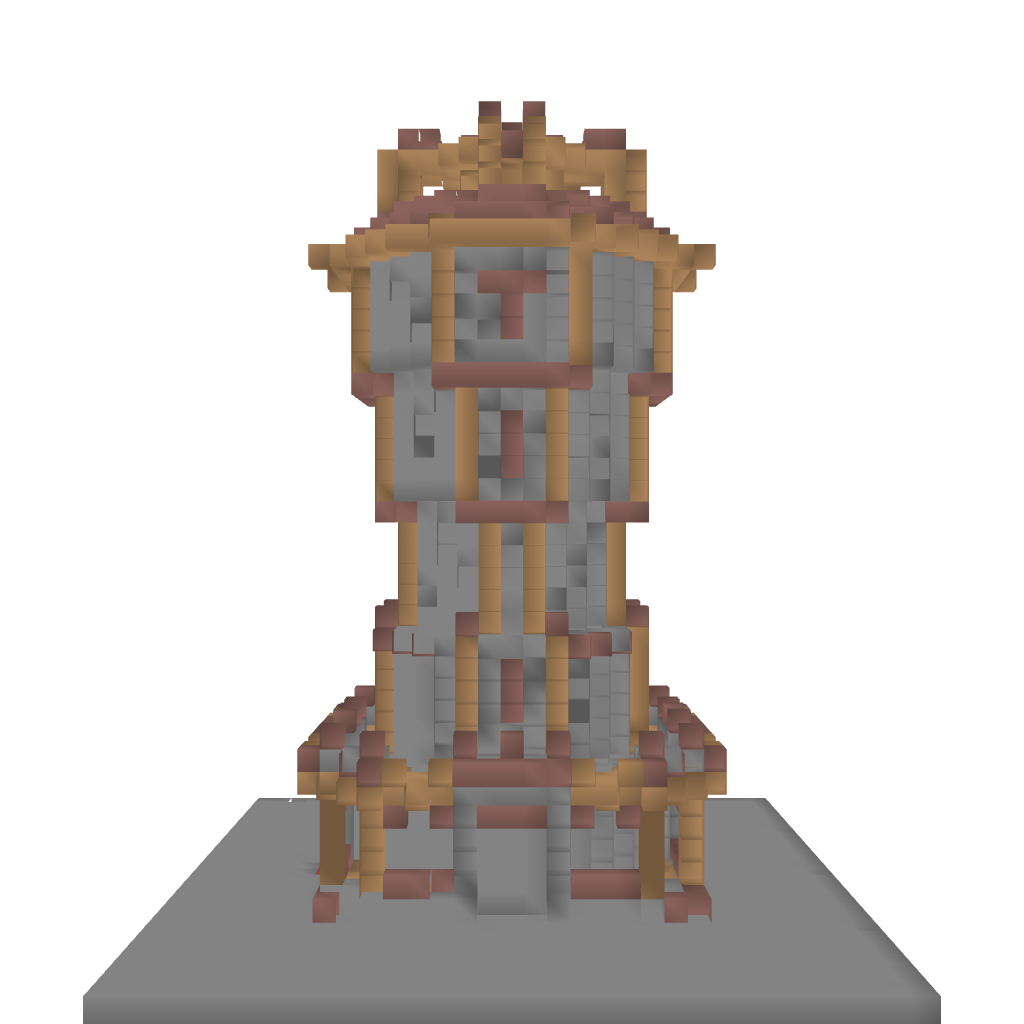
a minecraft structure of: Herobrine's Tower good quality